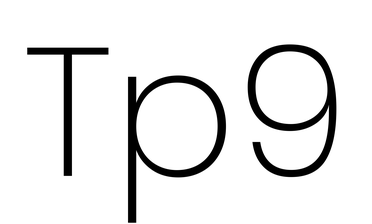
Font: Poppins-ExtraLight